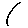
Label: moon